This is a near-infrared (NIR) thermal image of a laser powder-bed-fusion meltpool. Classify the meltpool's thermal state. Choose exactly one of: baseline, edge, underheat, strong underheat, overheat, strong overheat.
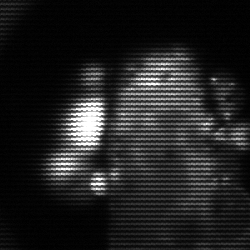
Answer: strong underheat